Interaction volume radius: 5 \u00c5
Interaction volume height: 10 \u00c5
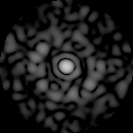
Disorder parameter: 0.8715